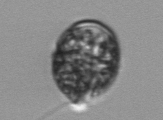
Label: Gyrodinium